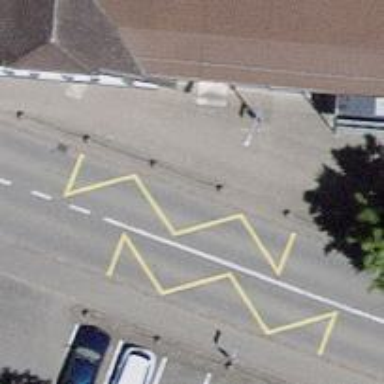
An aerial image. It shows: Bus stop with platform for public transport.